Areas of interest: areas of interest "Five Star Home C Block"
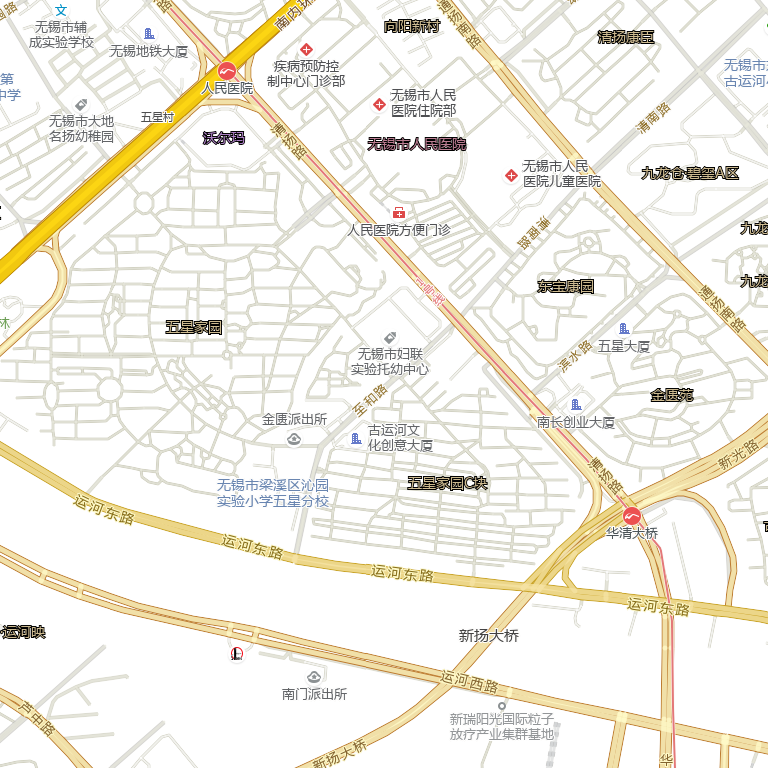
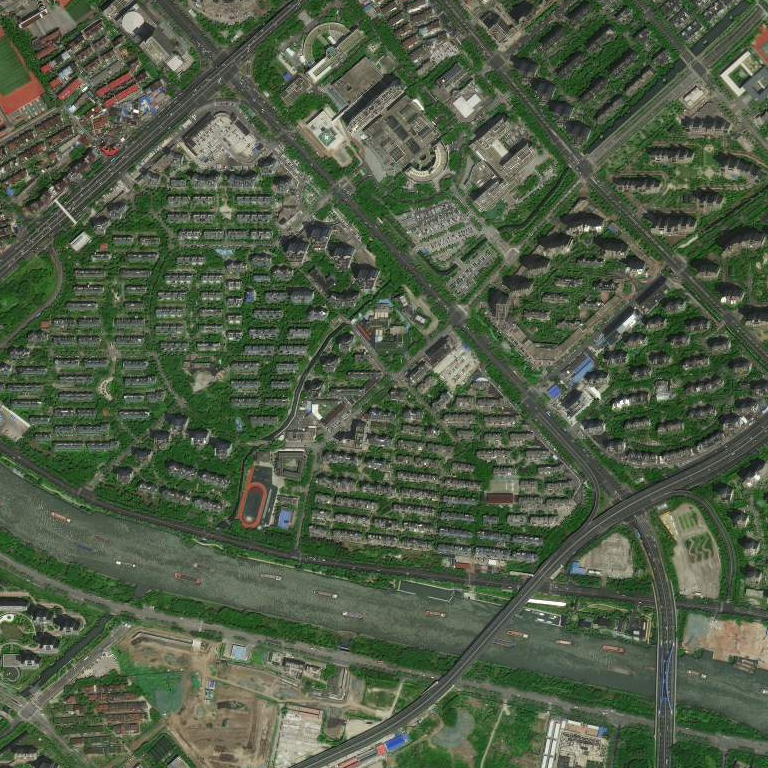